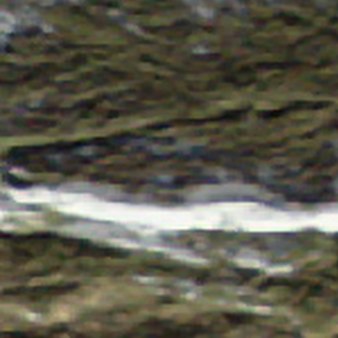
Label: other